Question: I am very new to the pentaho data integration tool.
I want to consume a restful service(post web service) from my pentaho. For that i found that i should use a rest client. But when i give the url and body(as i want to consume post service) it is not making the necessary changes in the database.
Can anyone tell me how to give body in the rest client in pentaho? i suspect that there is some different way to give the body in the body field of rest client.
I am attaching the screenshot of the rest client which i am making.
Also can anyone suggest me some good links where i can find tutorials for pentaho.

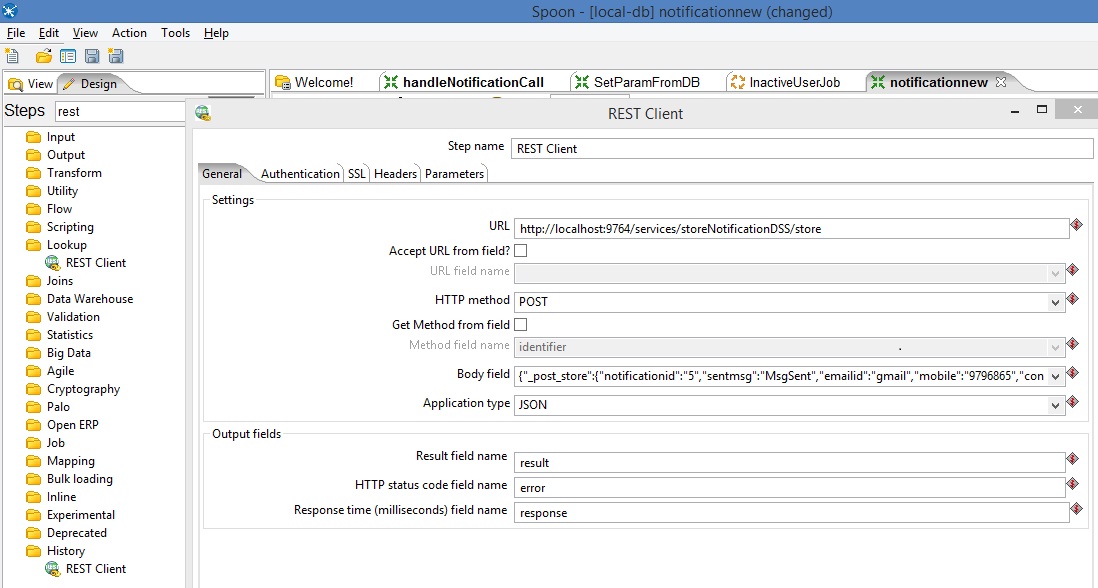
Answer: In PDI, you need to receive rows, and process them in the next step.
For this case, as stated in the <URL>, you first need the "GENERATE ROWS" step, to make at least one call to the REST webservice.
Remember to generate only 1 row, else, you will make a X number of calls to the REST webservice.
Then, in the "REST CLIENT" step, choose the field that is generating the row with the URL in the attribute "Accept URL from field".
Hope it helps.